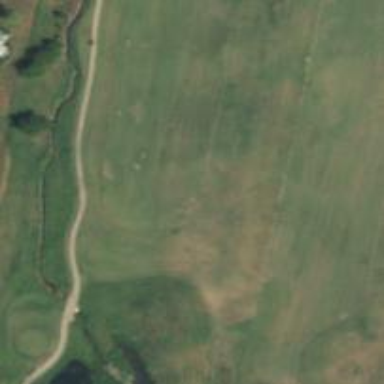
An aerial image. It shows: Golf fairway surrounded by grass.